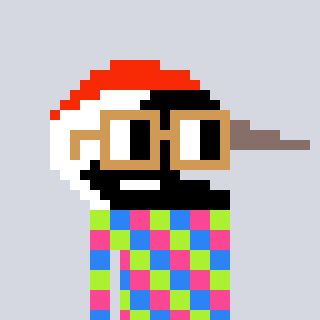
a pixel art character with square brown glasses, a crane-shaped head and a grayscale-colored body on a cool background